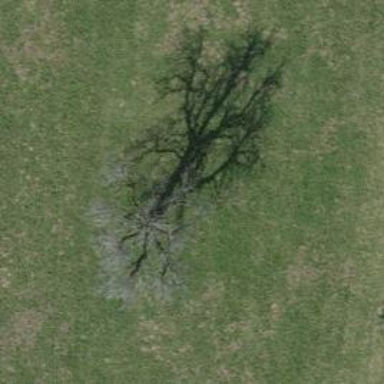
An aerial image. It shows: Row of trees in natural setting.